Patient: sex M, age 85
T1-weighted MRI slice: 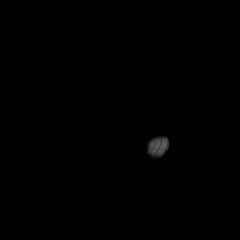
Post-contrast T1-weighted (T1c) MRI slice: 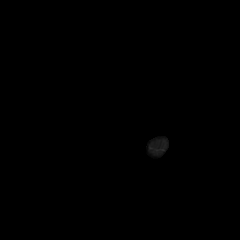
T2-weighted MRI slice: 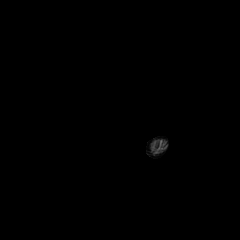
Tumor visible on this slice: no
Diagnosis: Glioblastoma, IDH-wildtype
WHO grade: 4